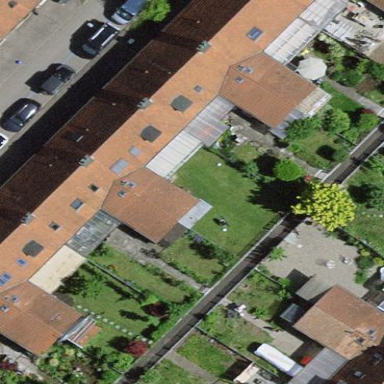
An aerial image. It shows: Terrace building.